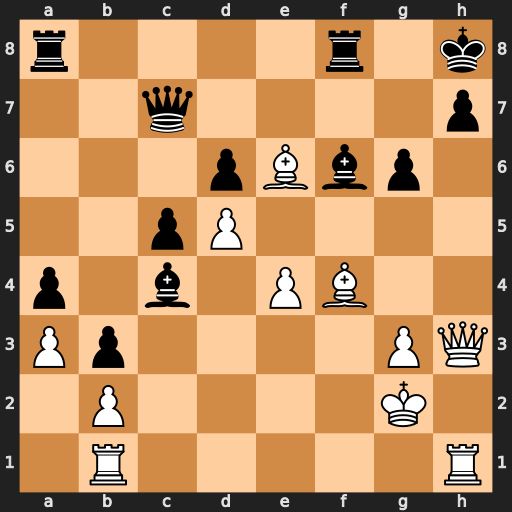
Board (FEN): r4r1k/2q4p/3pBbp1/2pP4/p1b1PB2/Pp4PQ/1P4K1/1R5R
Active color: w
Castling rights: -
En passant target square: -
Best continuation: Qxh7+ Qxh7 Rxh7+ Kxh7 Rh1+